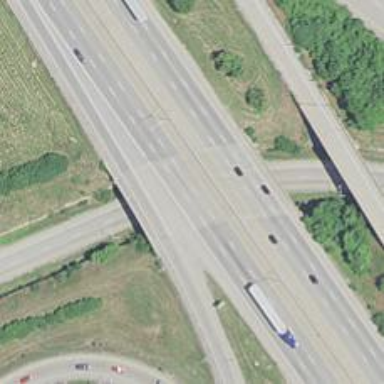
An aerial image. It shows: Motorway bridge.